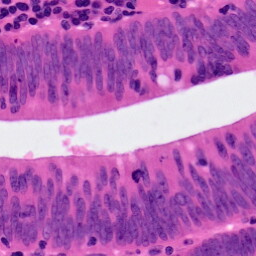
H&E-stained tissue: Colon